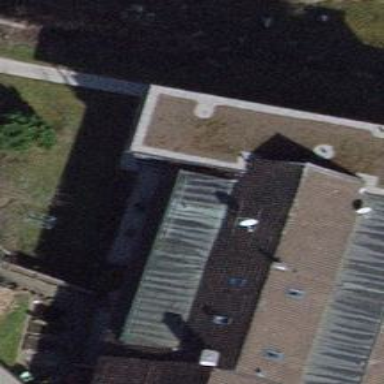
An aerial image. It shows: Terrace building.